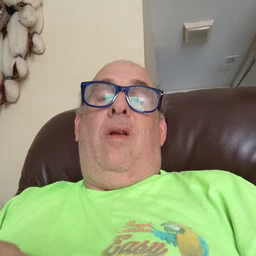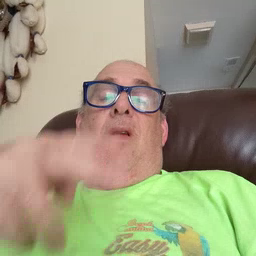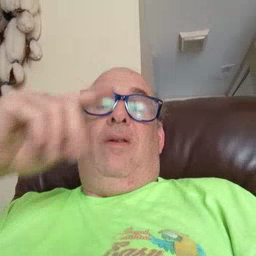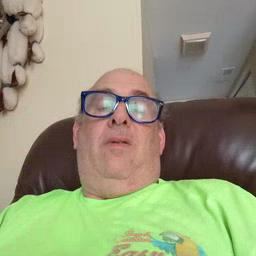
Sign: high